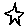
Label: star